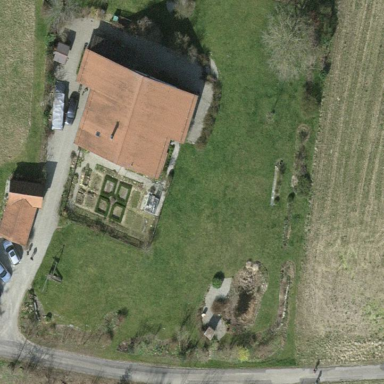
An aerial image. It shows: Farmyard area.